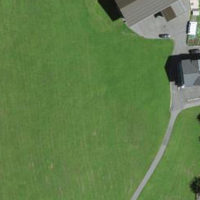
EUNIS habitat code: 24
Species observed at this site:
Lamium galeobdolon